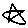
Label: star